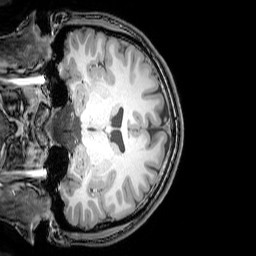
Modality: T1w
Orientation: coronal
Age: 21
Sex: male
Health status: healthy
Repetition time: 0.081 s
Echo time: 0.037 s